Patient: sex M, age 61
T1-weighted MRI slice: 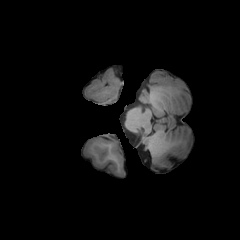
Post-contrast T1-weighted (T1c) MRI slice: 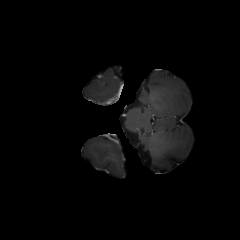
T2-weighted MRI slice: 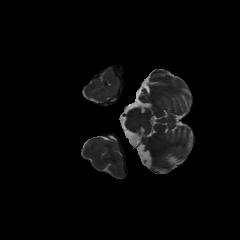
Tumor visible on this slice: no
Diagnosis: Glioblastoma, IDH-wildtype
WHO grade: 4